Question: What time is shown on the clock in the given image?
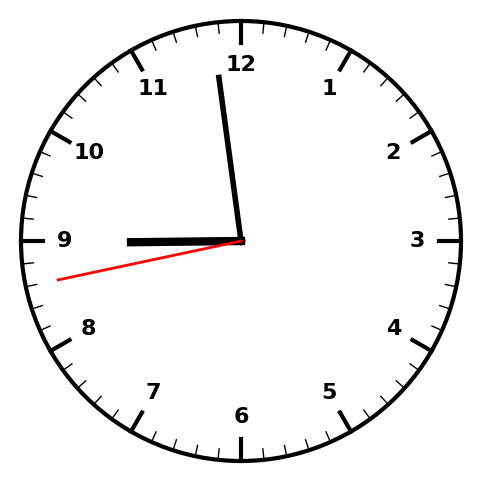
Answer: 08:58:43